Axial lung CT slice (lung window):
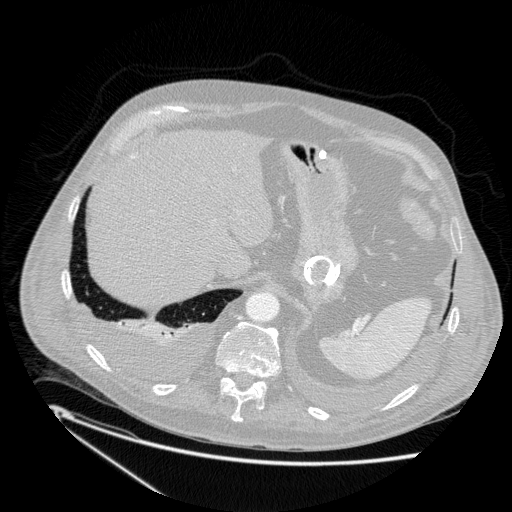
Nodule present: no